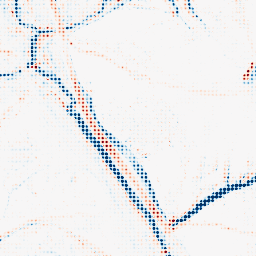
Category: morphological
Decomposition family: morphological_ellipse
Decomposition parameters: operation: average
width: 10
height: 10
Upsampling method: sinc_hamming
Upsampling parameters: scale: 8
kernel_size: 4
Upsampling scale: 8